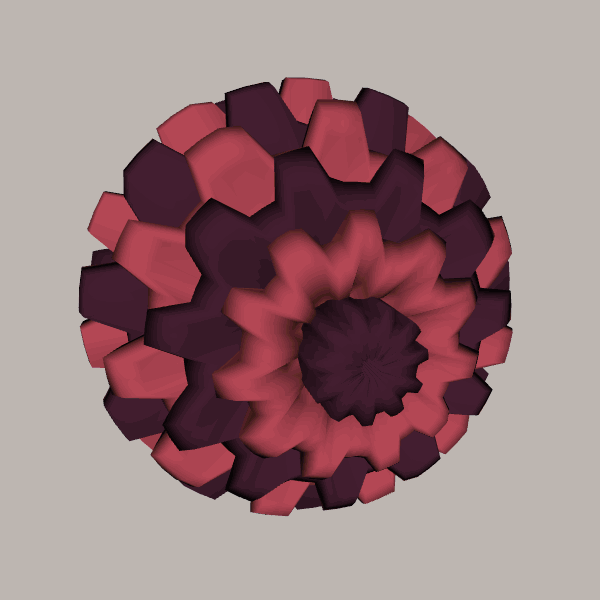
Background: light